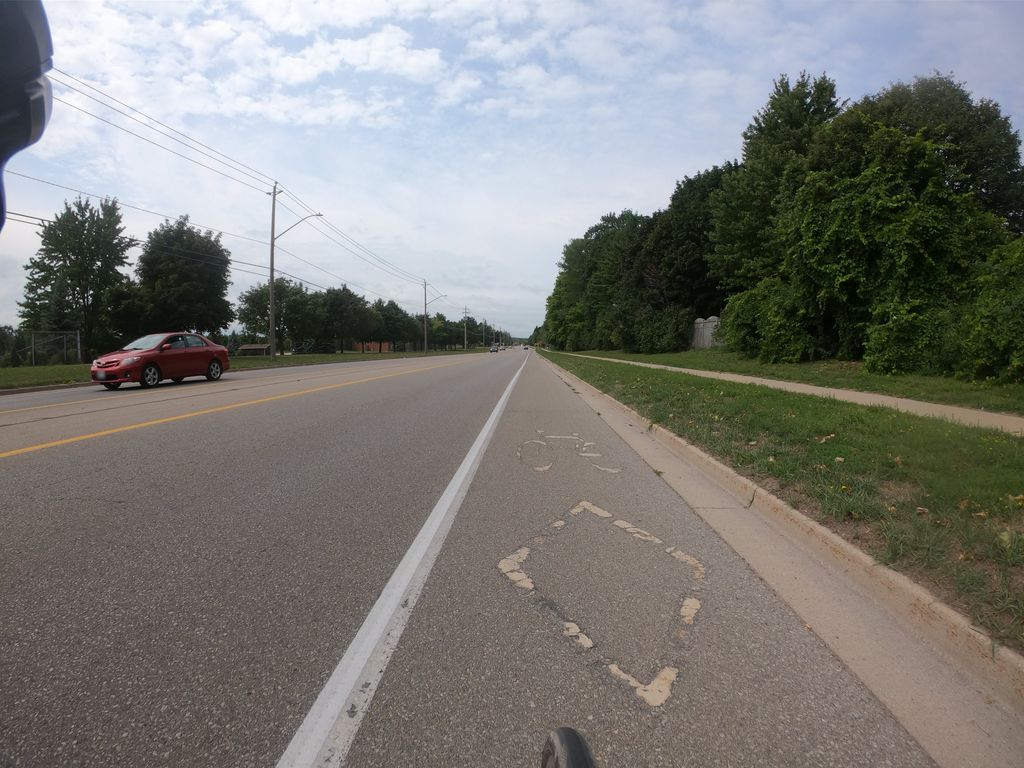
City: kitchener-waterloo